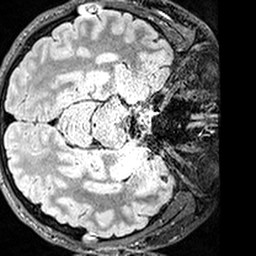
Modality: FLAIR
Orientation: axial
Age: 22
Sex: male
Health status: healthy
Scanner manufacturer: siemens
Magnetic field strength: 3 T
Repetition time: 5 s
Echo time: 0.388 s